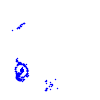
Particle: kaon